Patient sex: F
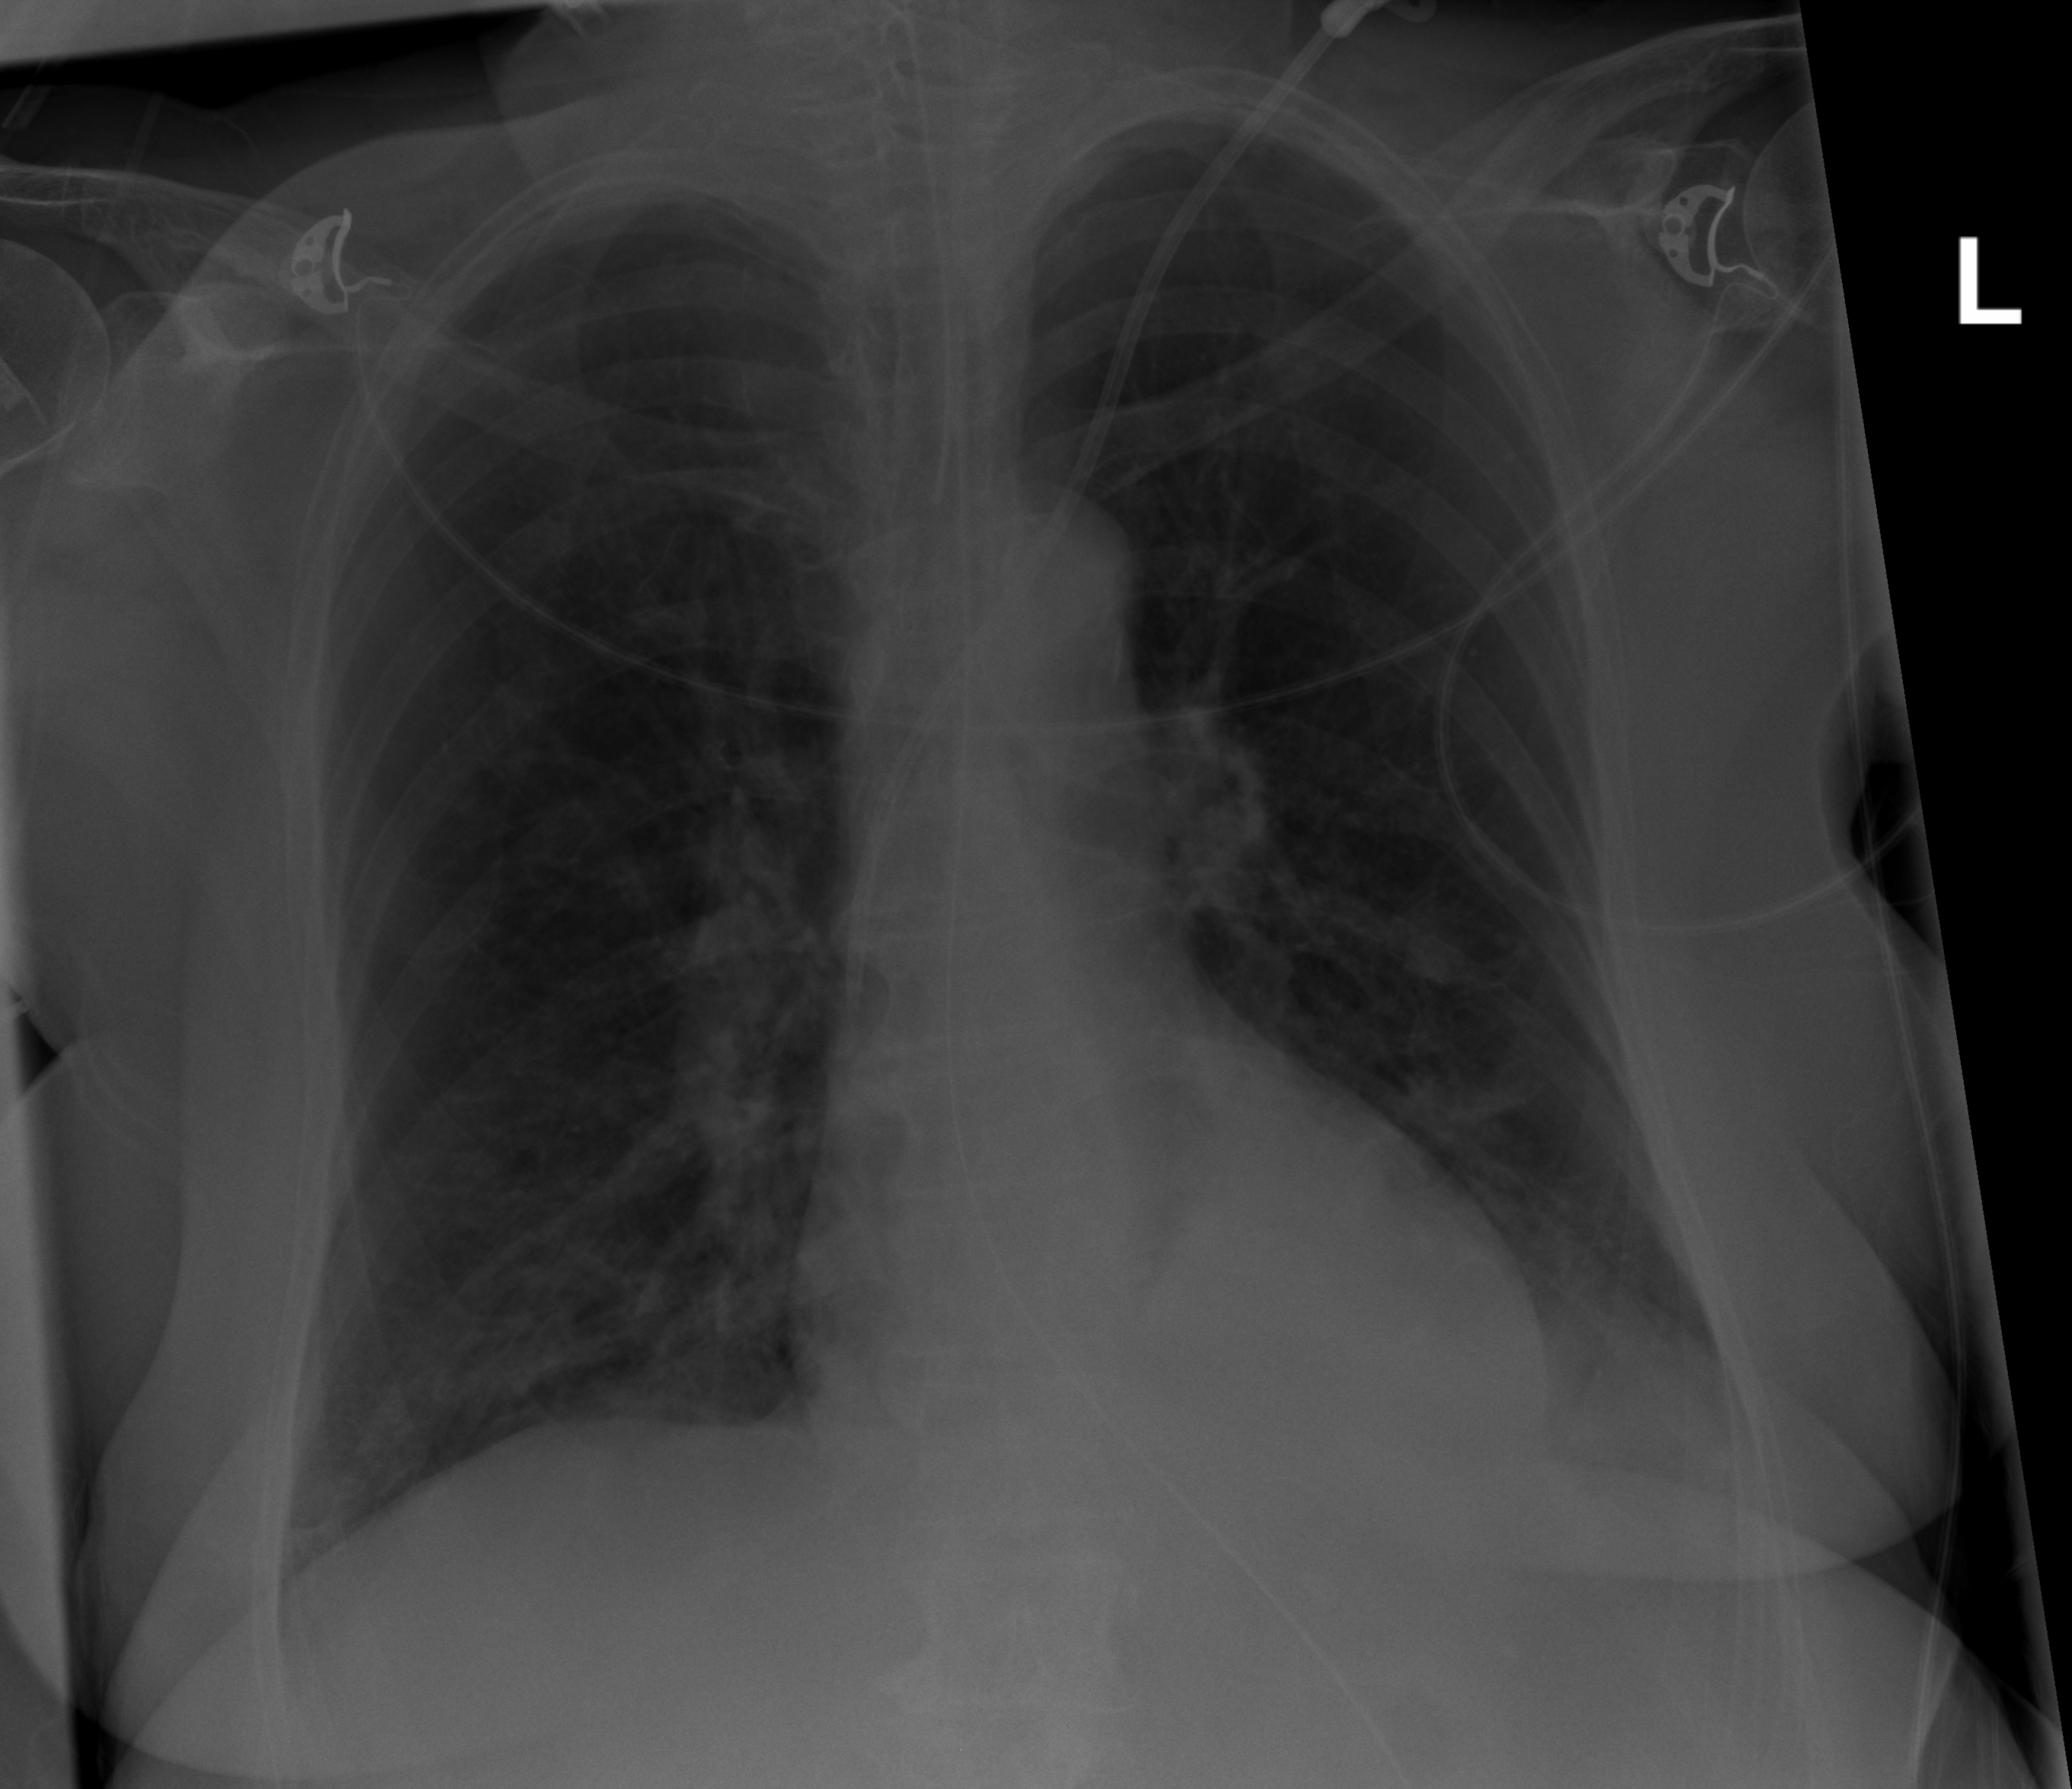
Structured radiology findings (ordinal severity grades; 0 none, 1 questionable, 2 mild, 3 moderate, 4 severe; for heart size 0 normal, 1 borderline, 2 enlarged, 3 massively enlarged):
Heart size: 0
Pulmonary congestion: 0
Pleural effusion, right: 0
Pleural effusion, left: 0
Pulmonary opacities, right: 0
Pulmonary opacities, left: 0
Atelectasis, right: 0
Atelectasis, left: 4